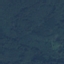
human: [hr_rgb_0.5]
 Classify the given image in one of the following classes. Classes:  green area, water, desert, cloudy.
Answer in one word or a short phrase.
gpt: green area